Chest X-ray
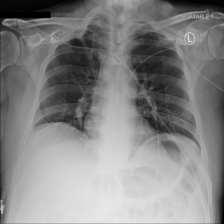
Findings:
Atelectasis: negative
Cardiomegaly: negative
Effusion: negative
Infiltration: negative
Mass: negative
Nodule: negative
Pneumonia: negative
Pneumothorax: negative
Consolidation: negative
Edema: negative
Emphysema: negative
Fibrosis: negative
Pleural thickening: negative
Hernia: negative